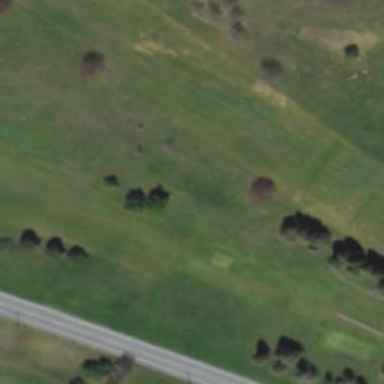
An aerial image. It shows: Golf fairway surrounded by grass.